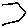
Label: hexagon